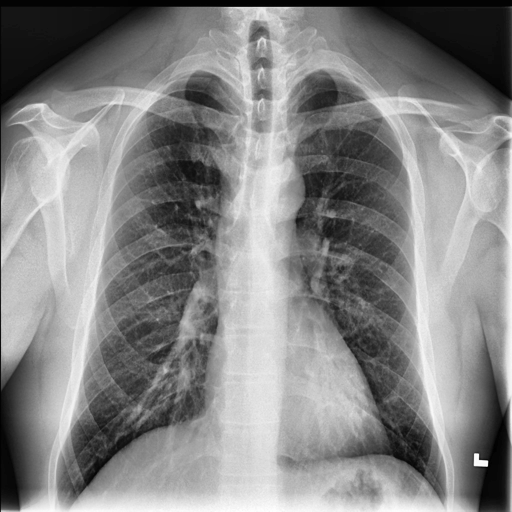
Finding: NORMAL